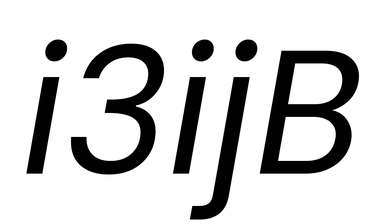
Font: Poppins-Italic